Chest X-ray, AP view. Patient: 7 years old, sex F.
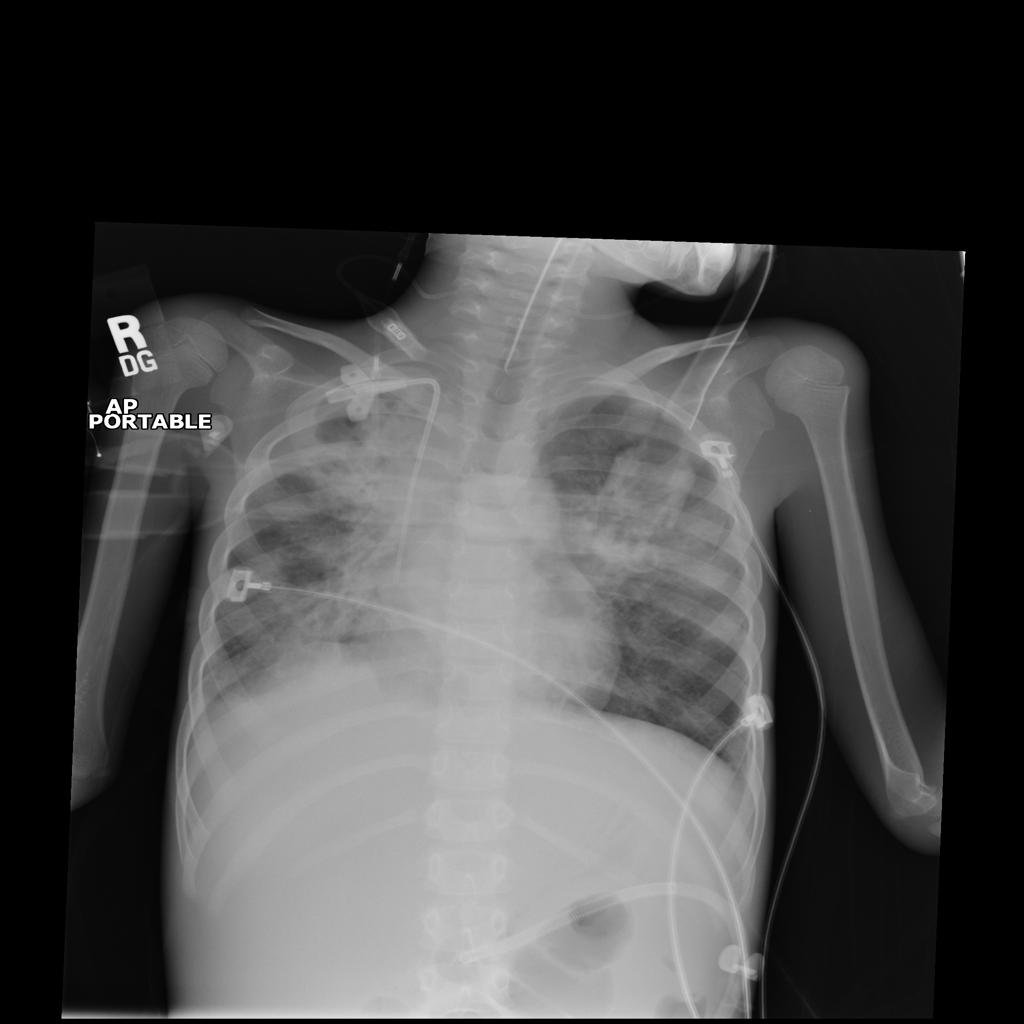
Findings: Consolidation, Infiltration, Pneumonia